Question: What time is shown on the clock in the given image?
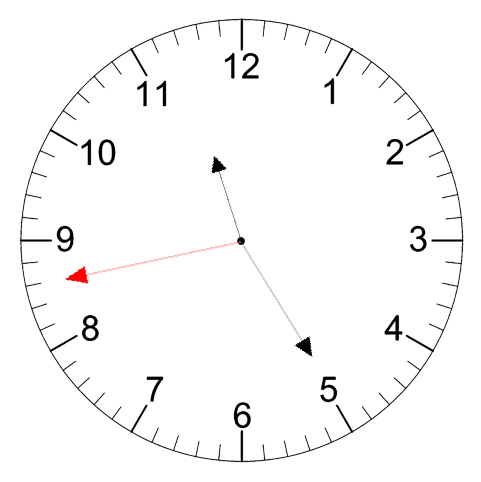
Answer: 11:24:43